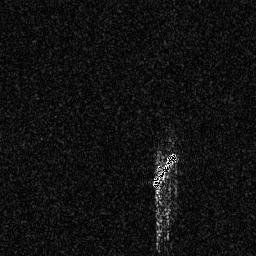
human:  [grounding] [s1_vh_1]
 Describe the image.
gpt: In the satellite image, there is  <ref>1 medium ship </ref> <box>[[58, 58, 68, 73, 0]]</box> located at center.